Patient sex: M
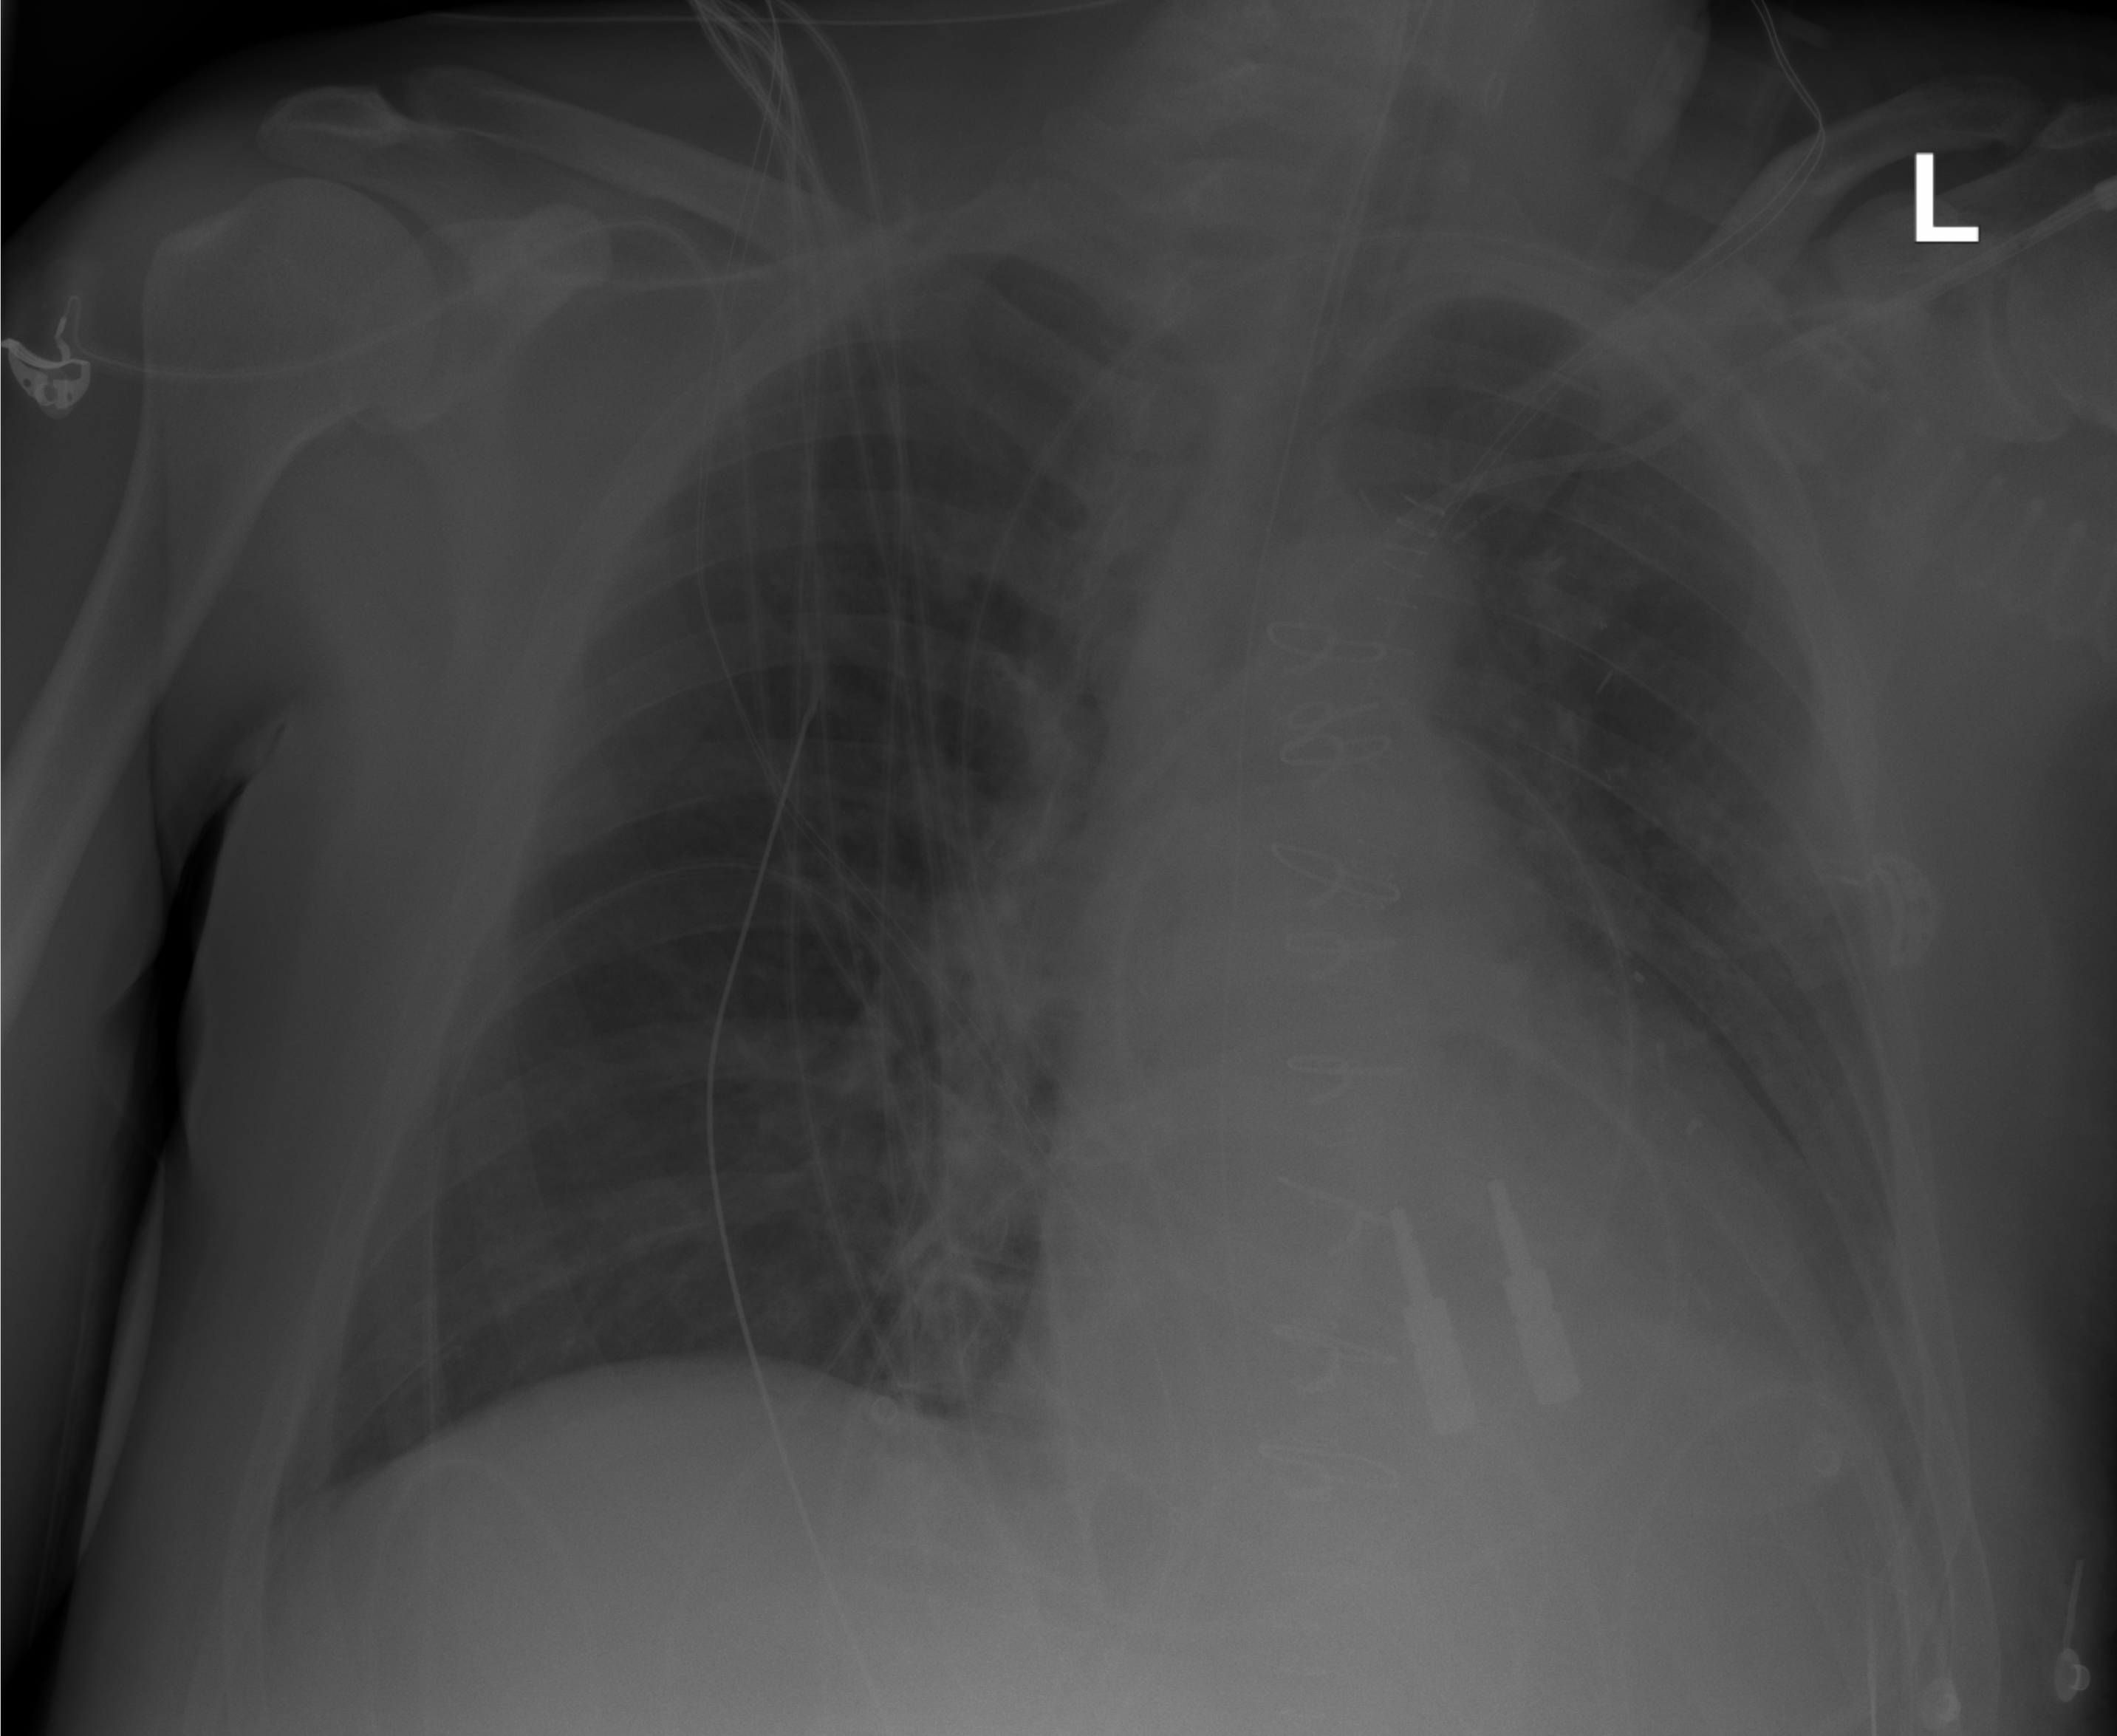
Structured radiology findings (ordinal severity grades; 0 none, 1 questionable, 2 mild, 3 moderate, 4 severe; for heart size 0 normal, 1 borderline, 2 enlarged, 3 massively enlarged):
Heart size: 1
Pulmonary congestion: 0
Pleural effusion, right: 0
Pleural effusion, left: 2
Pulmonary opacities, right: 0
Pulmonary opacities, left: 0
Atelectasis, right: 0
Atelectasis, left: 2